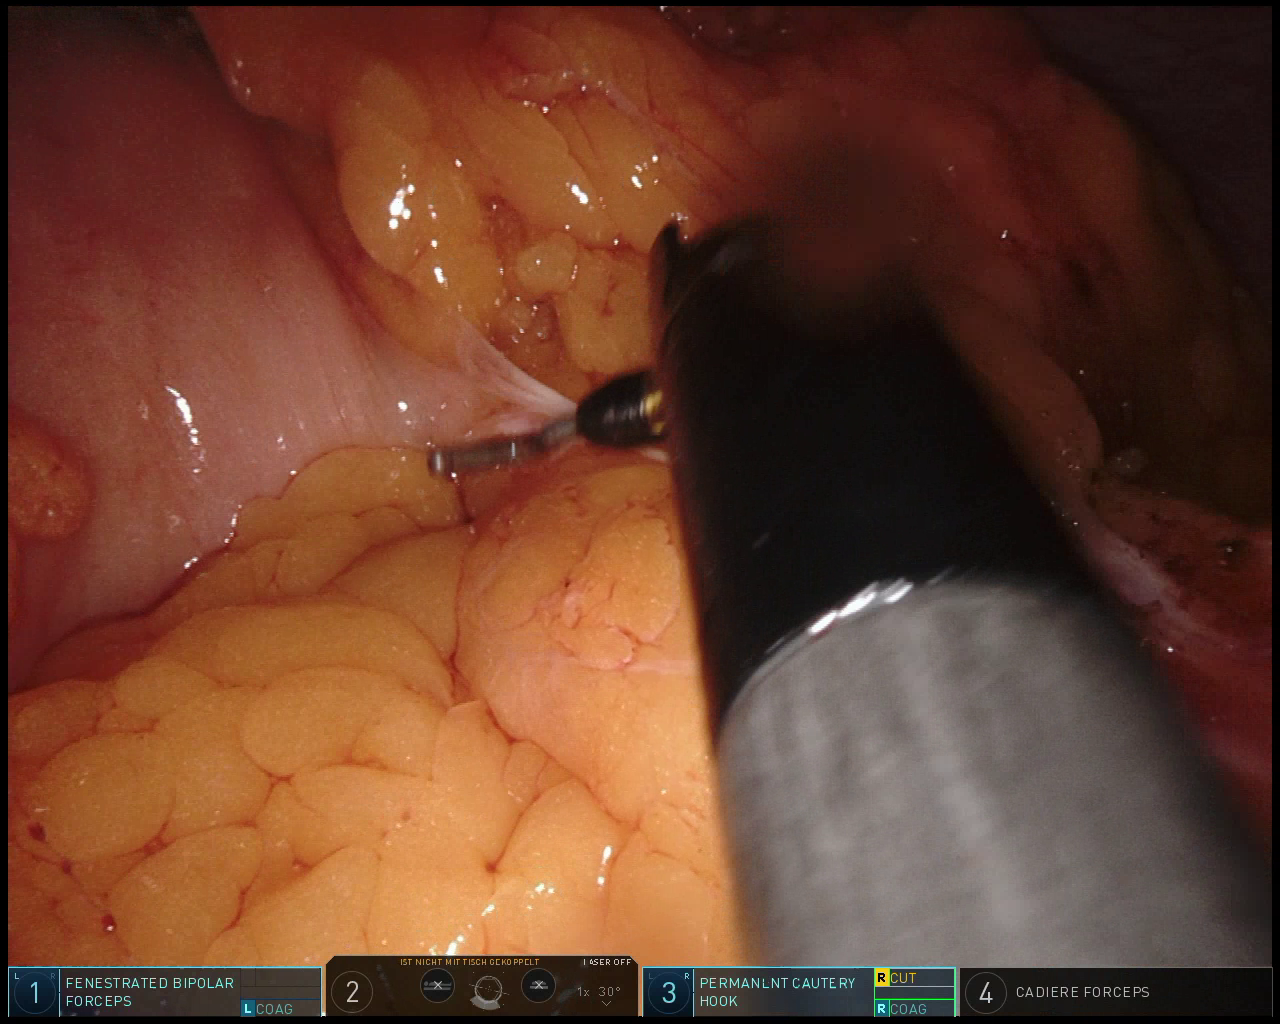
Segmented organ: stomach
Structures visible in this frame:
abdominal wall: yes
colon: no
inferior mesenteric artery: no
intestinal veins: no
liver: no
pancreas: no
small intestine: no
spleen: no
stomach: yes
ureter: no
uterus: no
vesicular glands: no